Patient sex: F
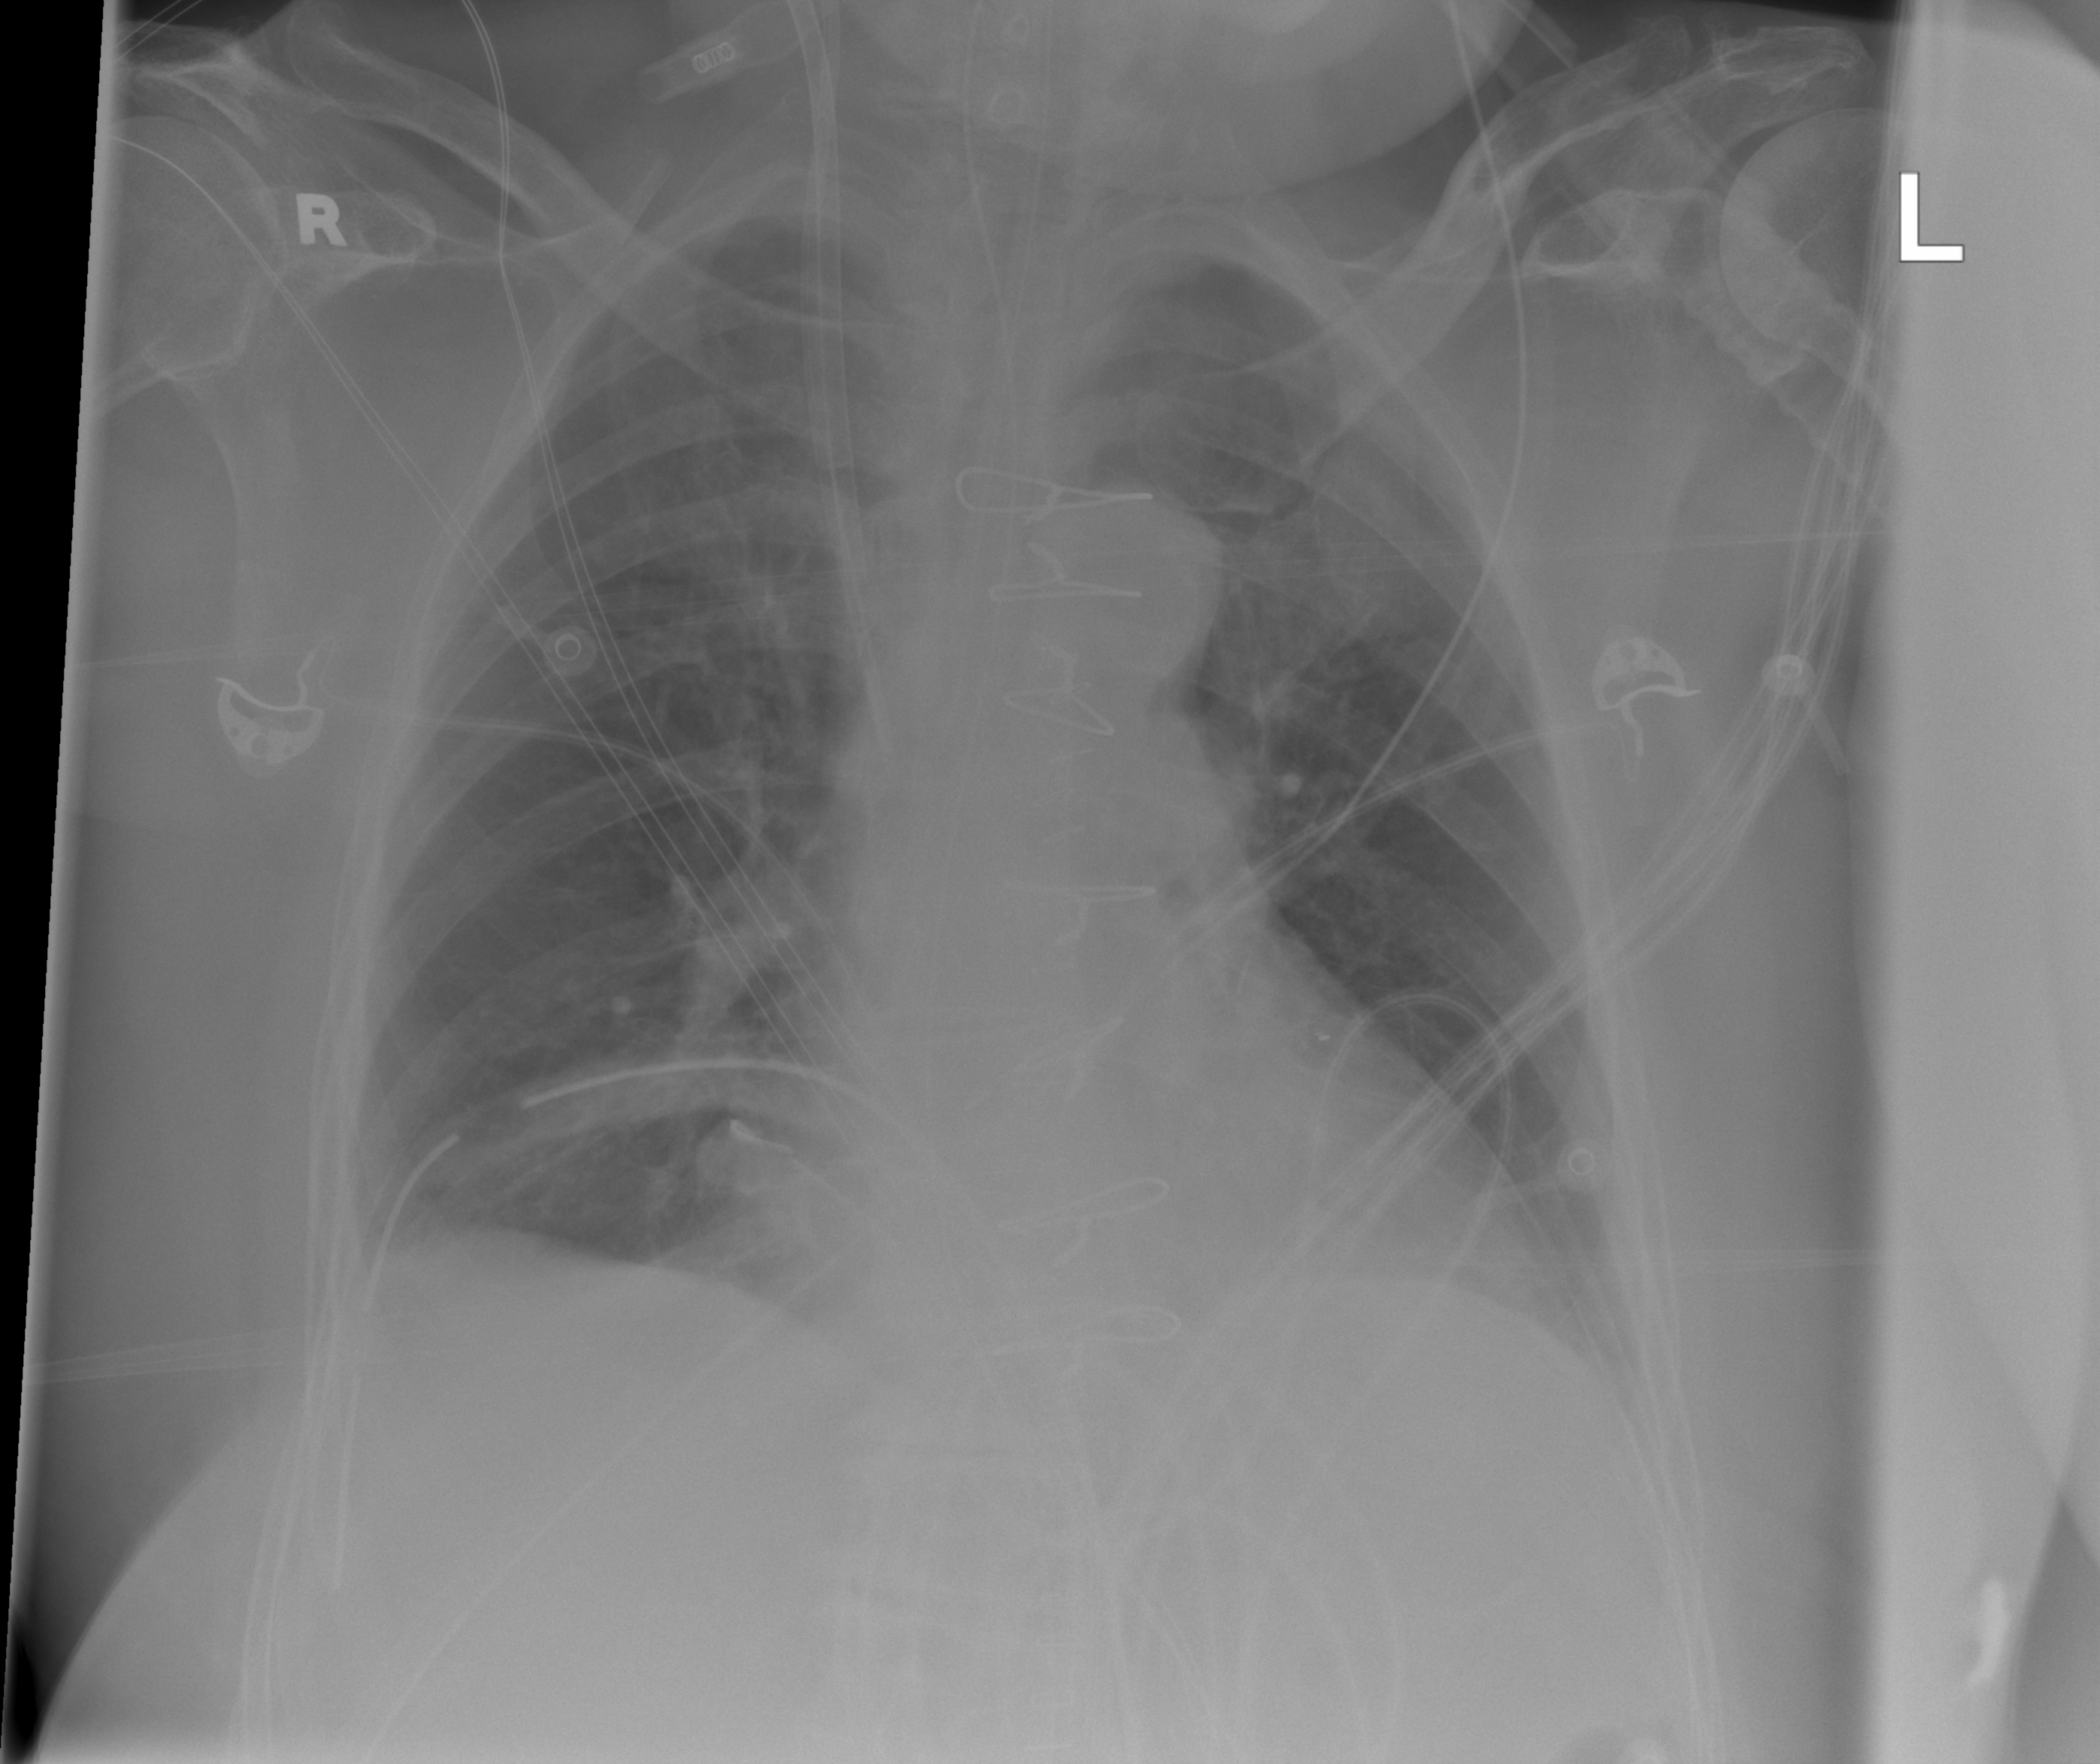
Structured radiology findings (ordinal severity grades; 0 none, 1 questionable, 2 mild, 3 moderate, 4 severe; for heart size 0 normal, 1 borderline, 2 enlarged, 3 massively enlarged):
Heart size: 0
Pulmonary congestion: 0
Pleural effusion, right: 1
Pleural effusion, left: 0
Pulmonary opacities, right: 0
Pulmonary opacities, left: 0
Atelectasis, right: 0
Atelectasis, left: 0